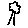
Label: tree